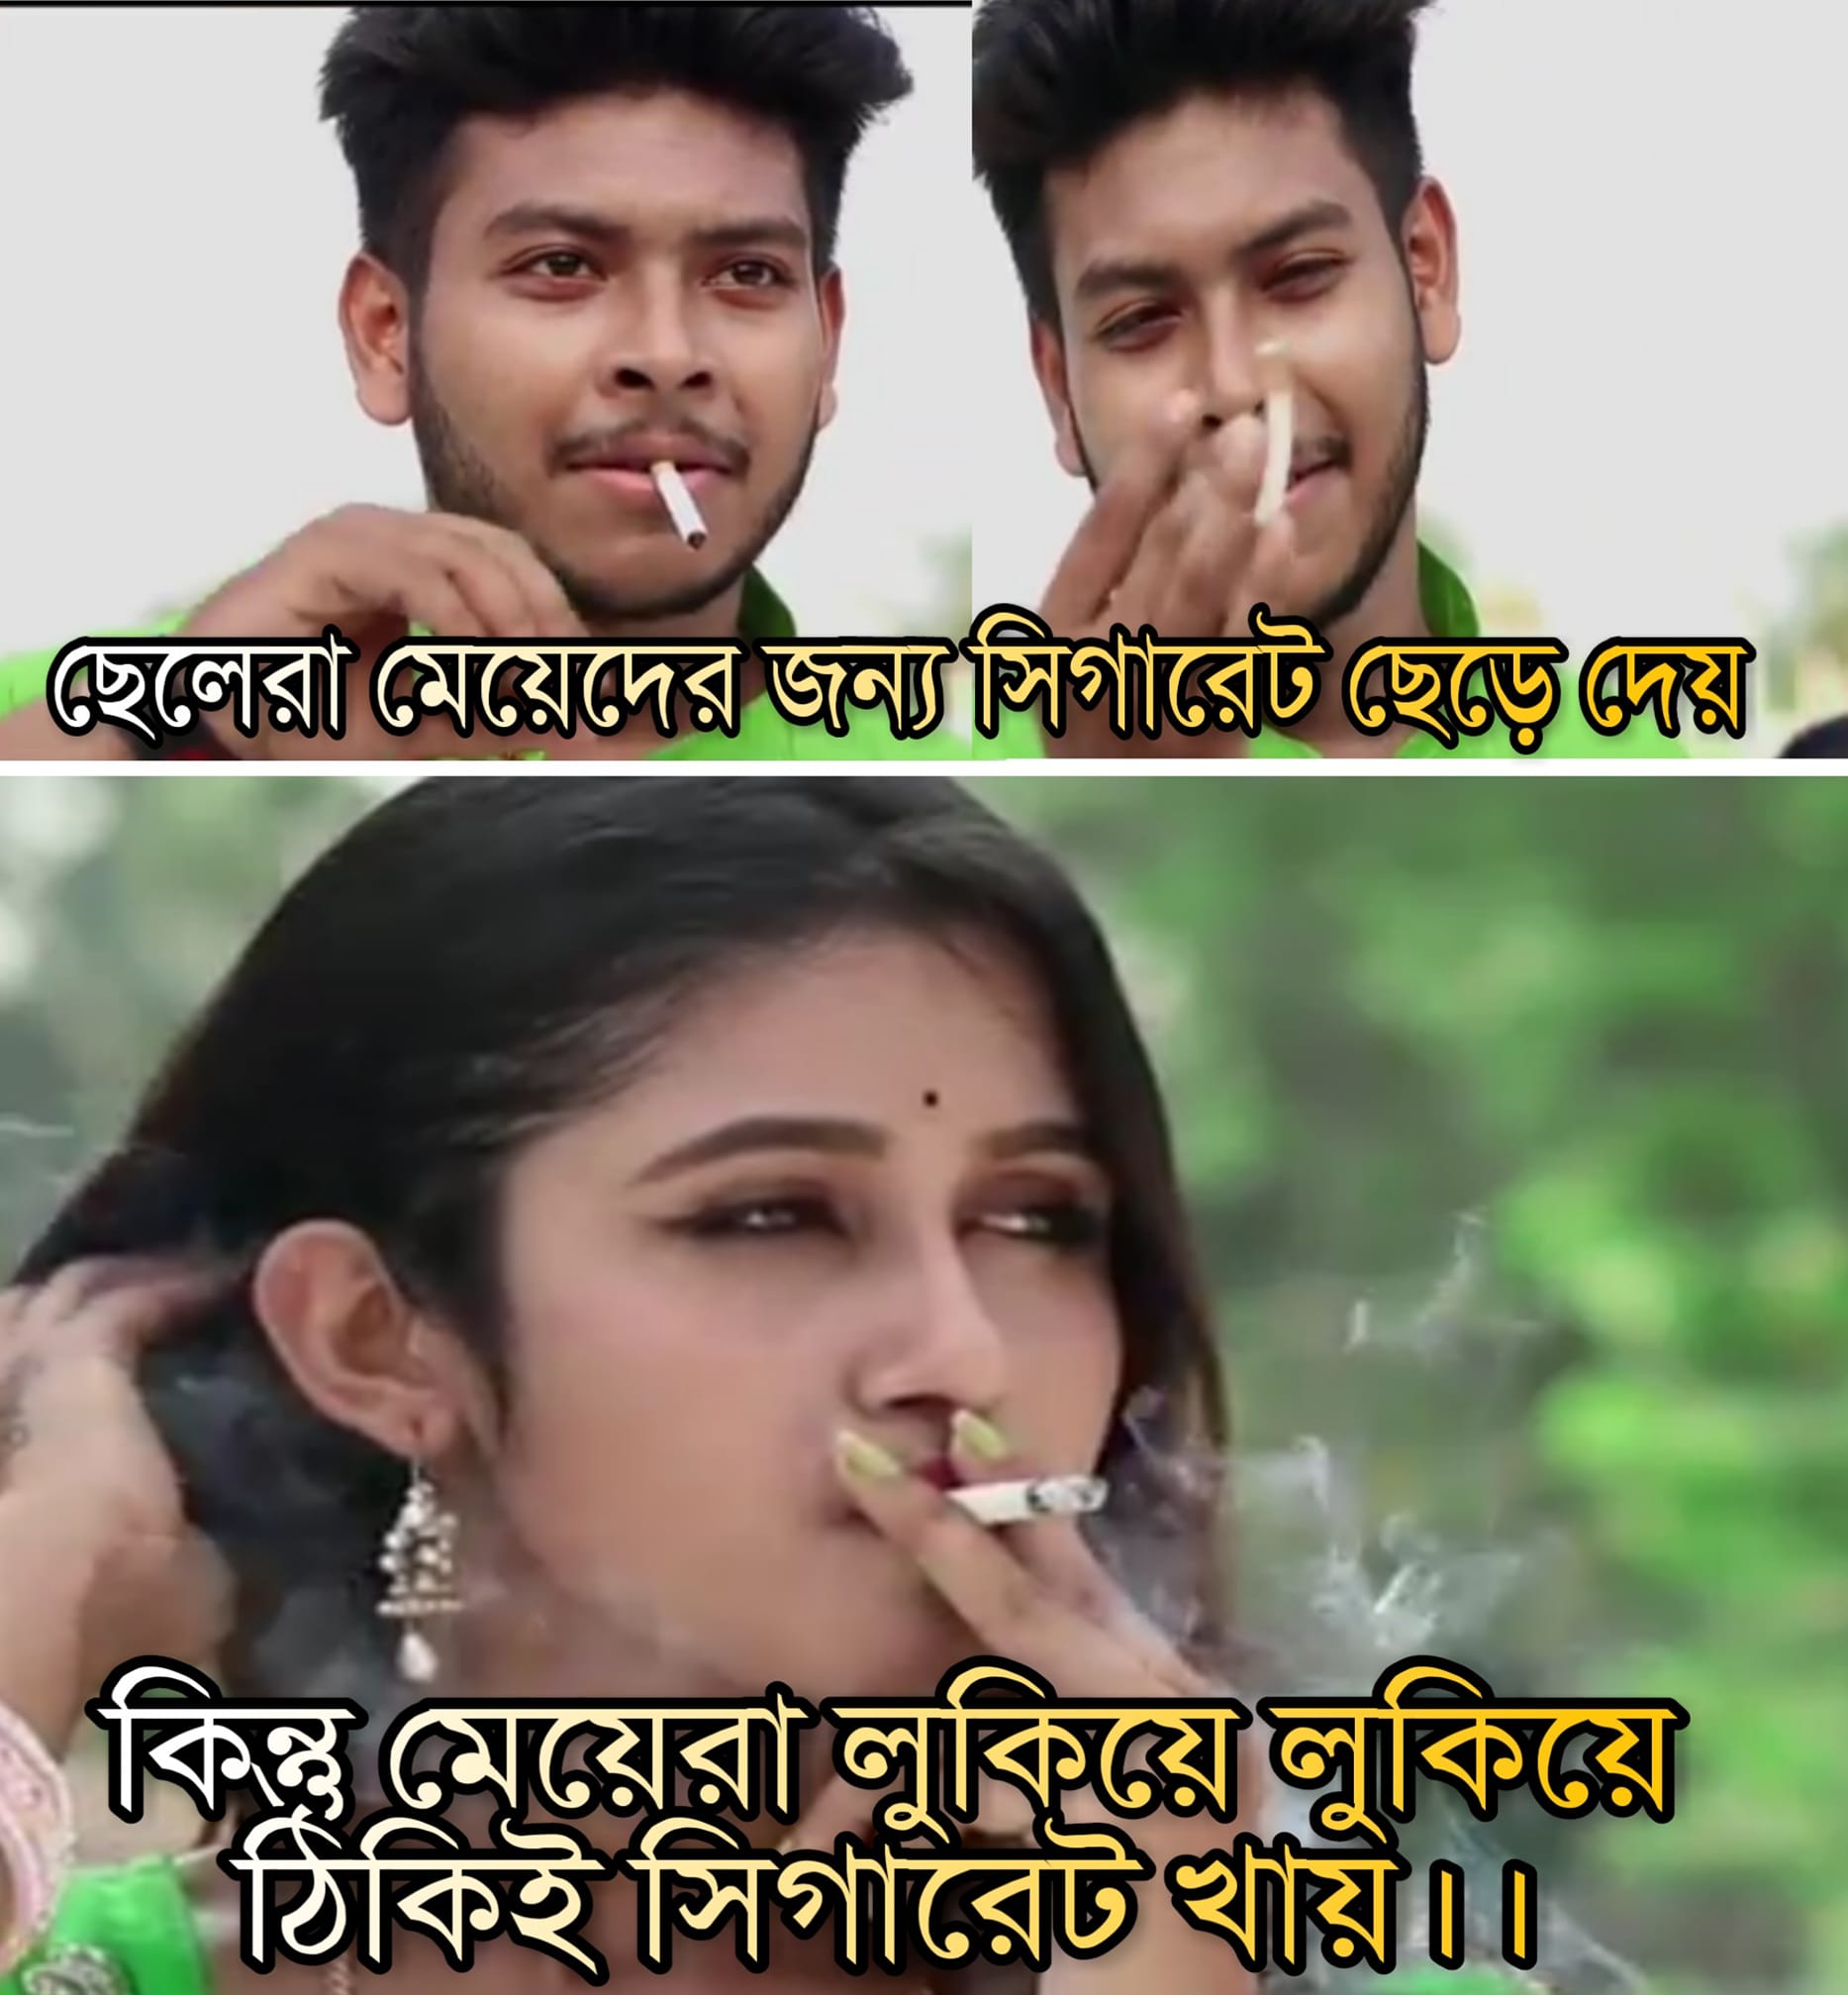
Caption: ছেলেরা মেয়েদের জন্য সিগারেট ছেড়ে দেয়    কিন্তু মেয়েরা লুকিয়ে লুকিয়ে ঠিকিই সিগারেট খায় ।।
Label: hate